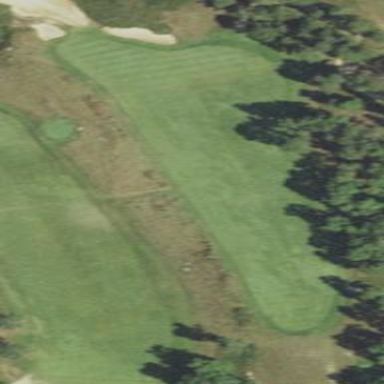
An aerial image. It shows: Rough grassy area used for golf.